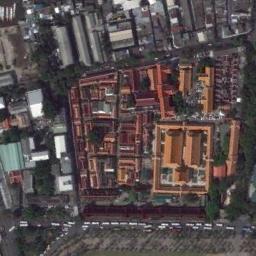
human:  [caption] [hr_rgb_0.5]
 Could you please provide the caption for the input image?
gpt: The orange palace with some palaces of different sizes is surrounded by lots of other buildings .

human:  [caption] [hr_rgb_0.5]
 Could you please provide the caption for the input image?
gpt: Half of the roof of this palace is red .

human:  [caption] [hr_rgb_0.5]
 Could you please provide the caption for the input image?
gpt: The palace is surrounded by buildings and trees .

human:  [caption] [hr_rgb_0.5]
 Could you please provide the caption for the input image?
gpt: Many trees of different sizes are beside the palace .

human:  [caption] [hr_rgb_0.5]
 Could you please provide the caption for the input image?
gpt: There are some red buildings and golden buildings in the palace .